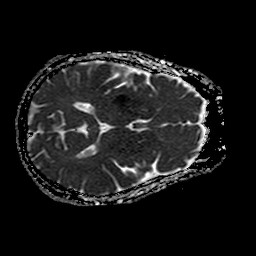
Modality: ADC
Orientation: axial
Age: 58
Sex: female
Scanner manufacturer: philips
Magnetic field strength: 1.5 T
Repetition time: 3.879 s
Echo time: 0.09873 s